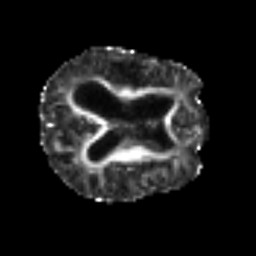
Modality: FA
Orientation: axial
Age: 80
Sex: male
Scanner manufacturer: siemens
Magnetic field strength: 3 T
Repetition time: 6.1 s
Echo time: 0.101 s